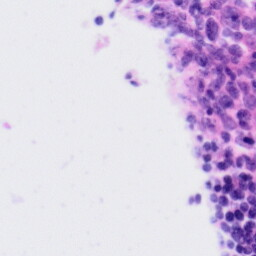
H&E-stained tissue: Tonsil